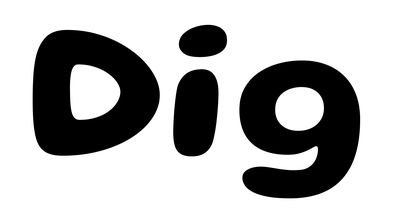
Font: Gluten_SemiBold